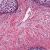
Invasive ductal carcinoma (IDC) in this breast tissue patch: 0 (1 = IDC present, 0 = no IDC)